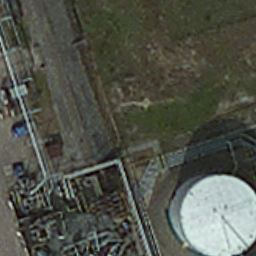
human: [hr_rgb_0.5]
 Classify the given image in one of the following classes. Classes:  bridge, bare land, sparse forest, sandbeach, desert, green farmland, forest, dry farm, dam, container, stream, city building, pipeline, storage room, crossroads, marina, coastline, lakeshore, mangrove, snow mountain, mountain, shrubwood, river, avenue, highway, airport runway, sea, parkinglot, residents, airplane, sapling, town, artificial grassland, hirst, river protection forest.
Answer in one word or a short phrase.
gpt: storage room